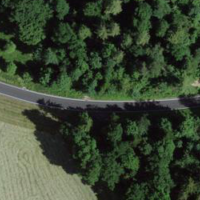
EUNIS habitat code: 41
Species observed at this site:
Circaea lutetiana
Urtica dioica